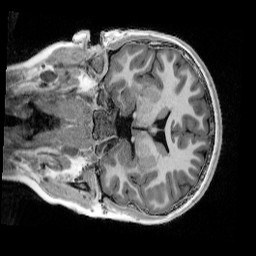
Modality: UNIT1_denoised
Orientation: coronal
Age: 10
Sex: female
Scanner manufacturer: siemens
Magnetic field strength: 3 T
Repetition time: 4 s
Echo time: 0.00303 s